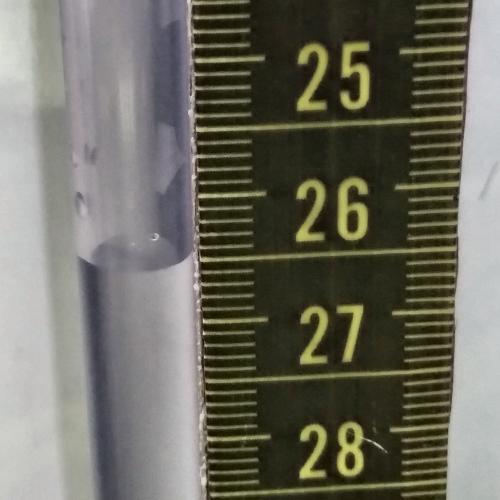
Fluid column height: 26.5 cm